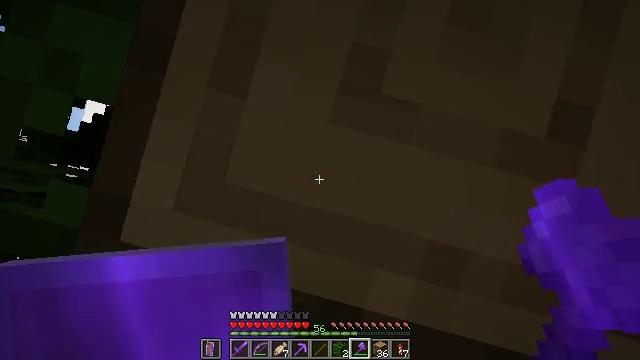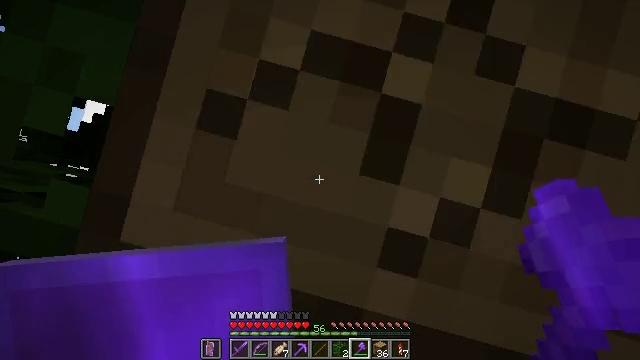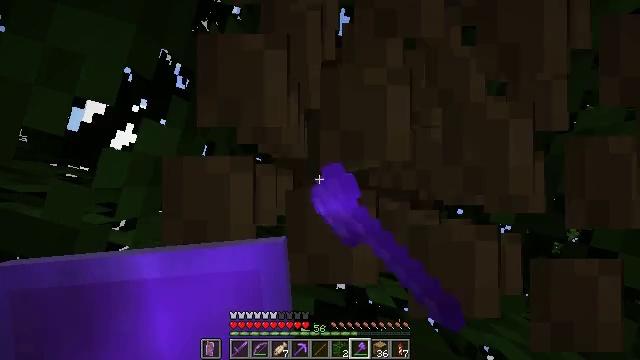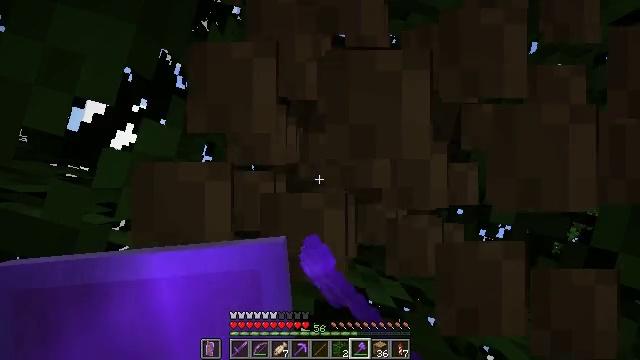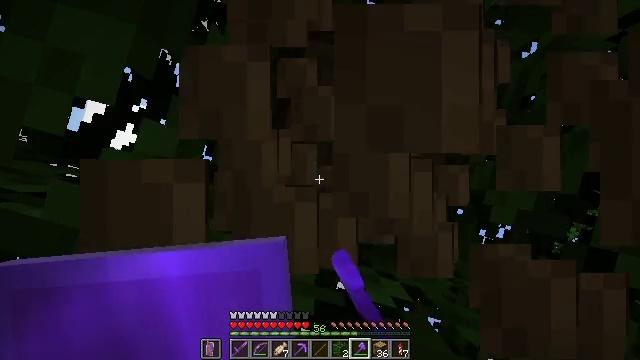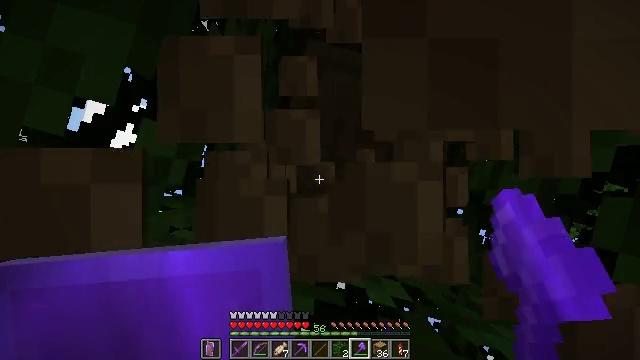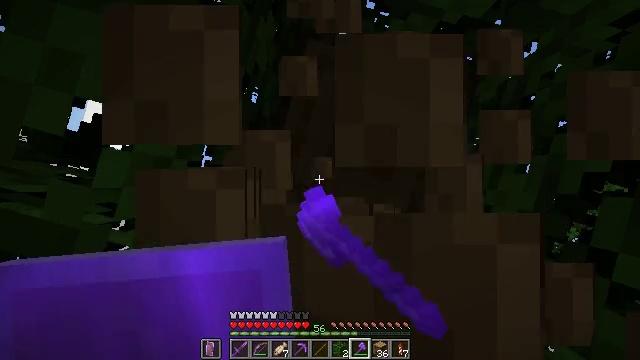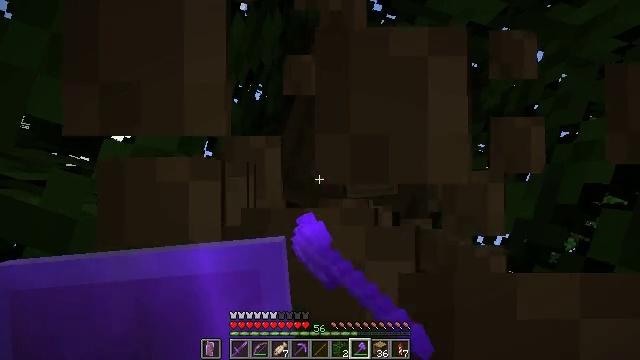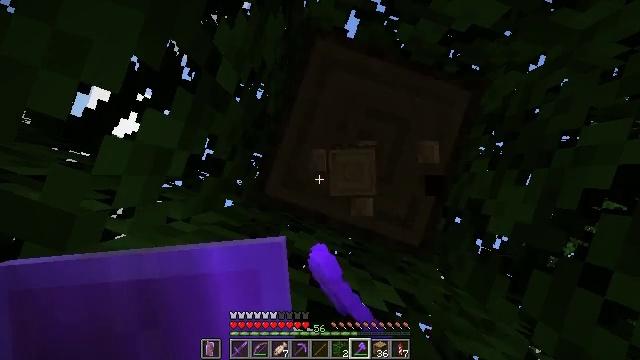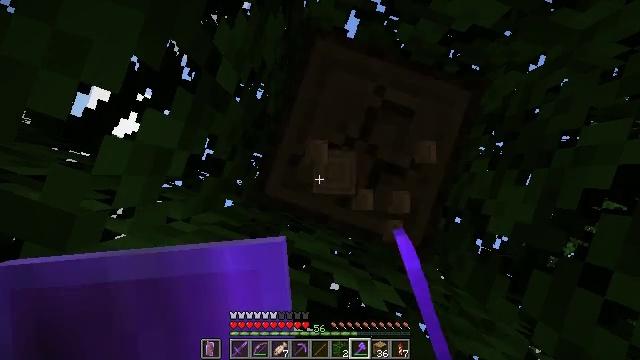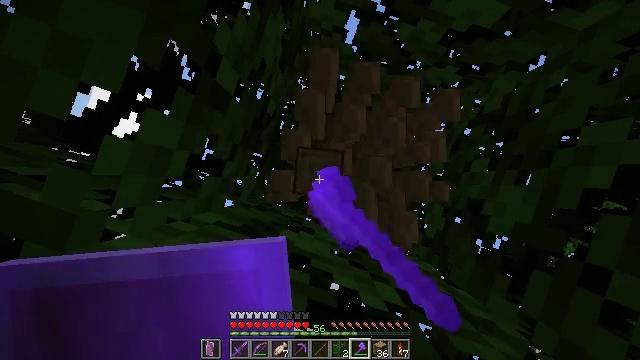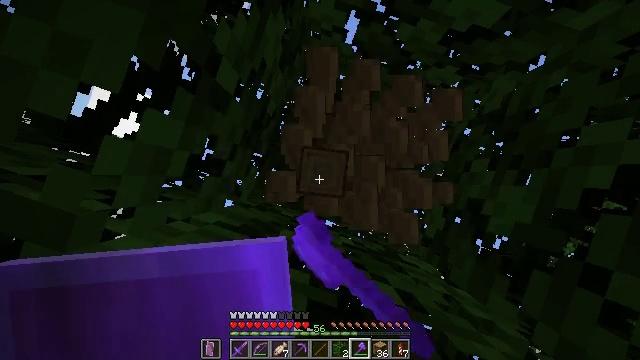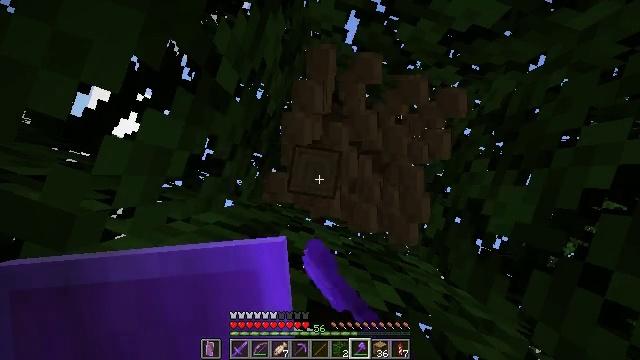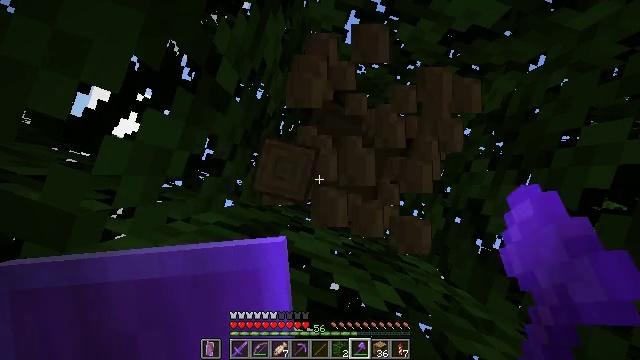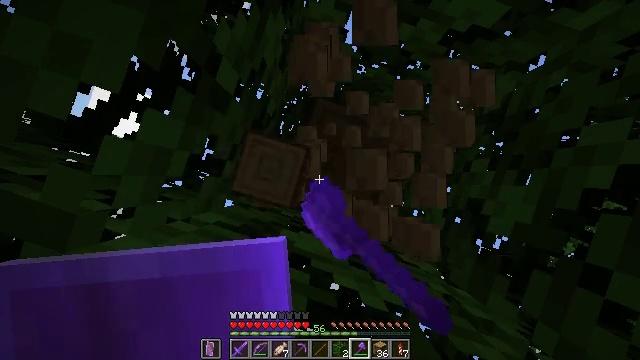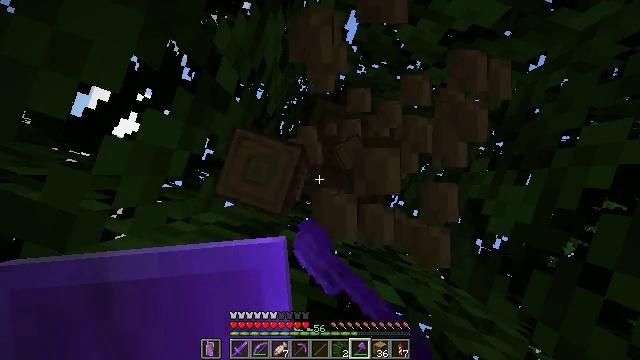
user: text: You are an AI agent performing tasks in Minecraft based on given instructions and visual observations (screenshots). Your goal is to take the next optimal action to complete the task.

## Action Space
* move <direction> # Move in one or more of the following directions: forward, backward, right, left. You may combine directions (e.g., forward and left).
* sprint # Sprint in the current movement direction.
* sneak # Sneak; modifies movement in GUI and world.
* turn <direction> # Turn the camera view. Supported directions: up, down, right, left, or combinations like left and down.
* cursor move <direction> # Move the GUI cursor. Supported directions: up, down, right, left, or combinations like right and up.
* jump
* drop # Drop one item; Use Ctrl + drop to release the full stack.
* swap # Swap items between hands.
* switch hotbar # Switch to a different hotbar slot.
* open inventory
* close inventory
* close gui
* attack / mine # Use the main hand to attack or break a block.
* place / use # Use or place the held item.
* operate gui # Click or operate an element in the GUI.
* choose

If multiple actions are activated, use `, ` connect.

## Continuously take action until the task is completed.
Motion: motion action
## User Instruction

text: Cut down the tree and harvest oak logs.
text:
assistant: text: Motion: attack / mine
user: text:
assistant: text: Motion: attack / mine
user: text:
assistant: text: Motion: attack / mine
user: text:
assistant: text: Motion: attack / mine
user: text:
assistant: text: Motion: attack / mine
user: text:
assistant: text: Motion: attack / mine
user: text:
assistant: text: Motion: turn right and up, attack / mine
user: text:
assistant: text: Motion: turn right and up, attack / mine
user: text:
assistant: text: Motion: attack / mine
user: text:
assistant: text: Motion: attack / mine
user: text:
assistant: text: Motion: attack / mine
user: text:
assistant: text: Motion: attack / mine
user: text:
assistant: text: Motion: attack / mine
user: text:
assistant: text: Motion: attack / mine
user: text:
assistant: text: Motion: attack / mine
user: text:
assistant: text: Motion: attack / mine
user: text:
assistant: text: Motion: attack / mine
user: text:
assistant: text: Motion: no_op
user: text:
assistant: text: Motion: no_op
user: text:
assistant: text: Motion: no_op
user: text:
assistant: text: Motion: no_op
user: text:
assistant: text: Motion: no_op
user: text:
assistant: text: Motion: no_op
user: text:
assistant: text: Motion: attack / mine
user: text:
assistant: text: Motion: attack / mine
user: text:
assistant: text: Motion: attack / mine
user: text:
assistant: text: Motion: attack / mine
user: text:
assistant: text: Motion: attack / mine
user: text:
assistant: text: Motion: attack / mine
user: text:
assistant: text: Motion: attack / mine